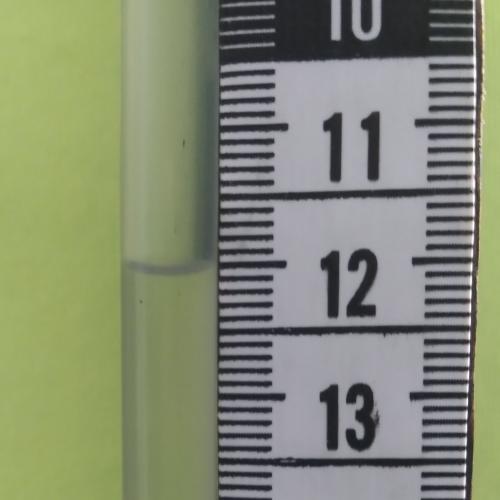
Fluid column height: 12.0 cm